Question: I am creating a 'tableView' on my app where one of the 'cells' has a 'UIButton' titled "Edit notes". I would like a view to pop up over the screen containing a "textfield" and the keyboard, not a new view/push. Prefferably not even covering the whole screen. I guess I am looking for the view used when you have your iPad in landscape mode and you compose a new e-mail. A view popping up from beneath while you can still see the main view in the background.
I've been looking around, but I have no clue what to search for!
Here's an image of something like what I'm talking about, only I would need it to say "Save" instead of "Send" and without the "to/Cc/subject"-fields, and I guess I would require an NSString as return value. Any clues?
Or something similar!

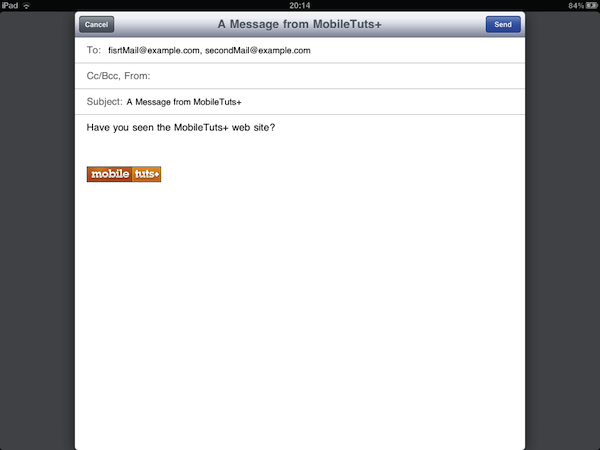
Answer: This is called modal presentation style.
You can present any 'UIViewController' or its subclasses.
Set the 'modalPresentationStyle'property to 'UIModalPresentationFormSheet'and present this viewController from an parent viewController (your tableViewController perhaps) with the 'presentViewController:animated:completition:' method.
Take a look at the <URL>.